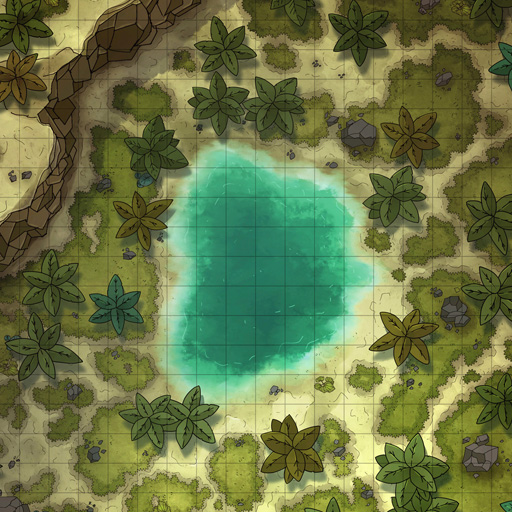
A D&D Grid Map trees cliff dessert center lake (Jungle Lake Map)